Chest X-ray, AP view. Patient: 59 years old, sex F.
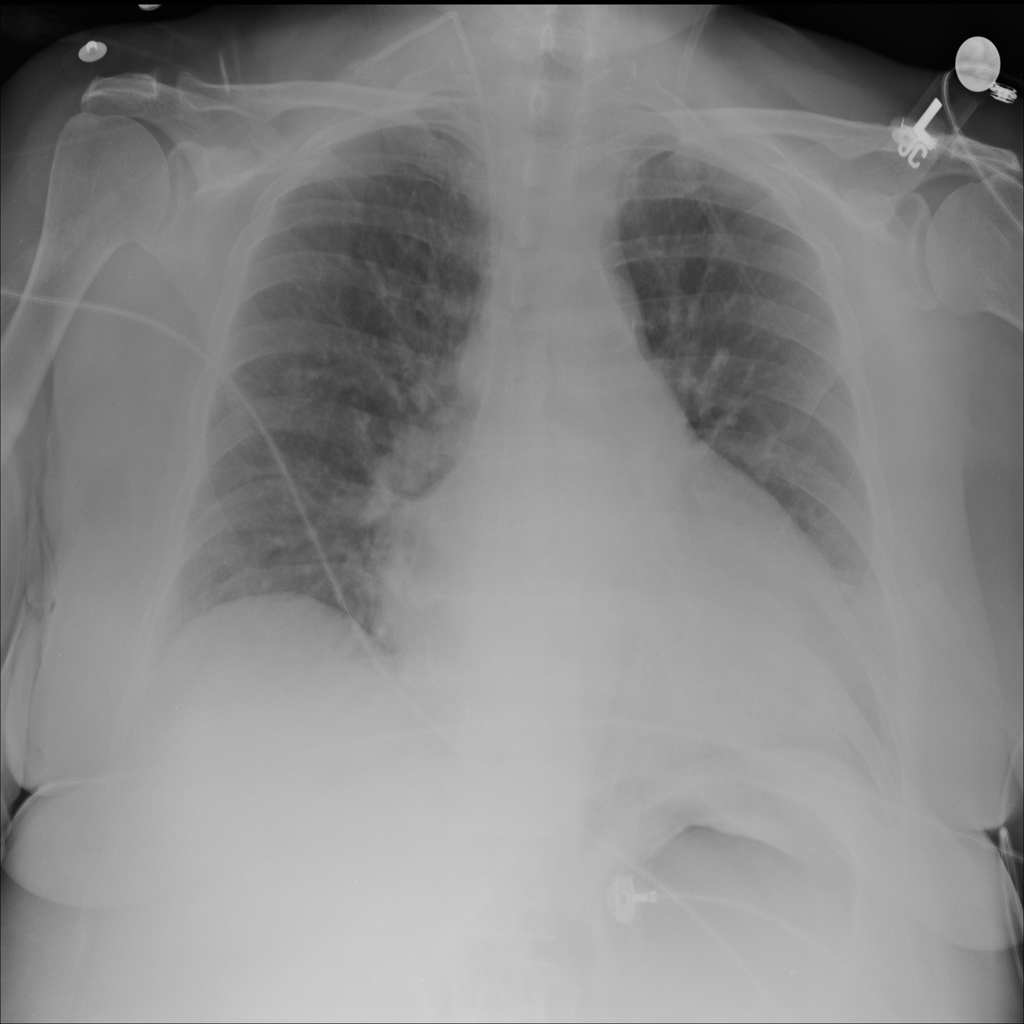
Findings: Effusion